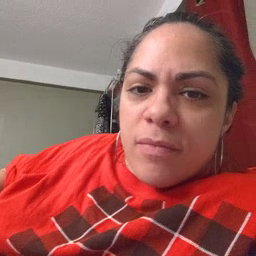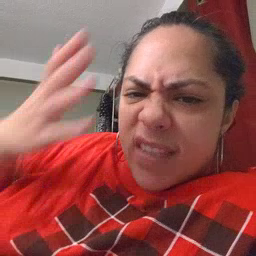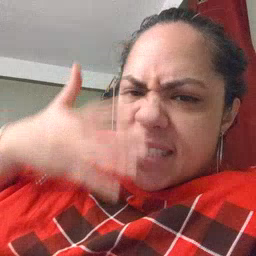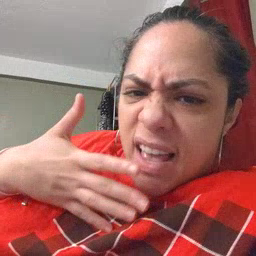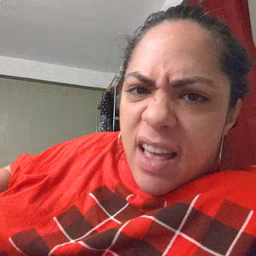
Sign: sad